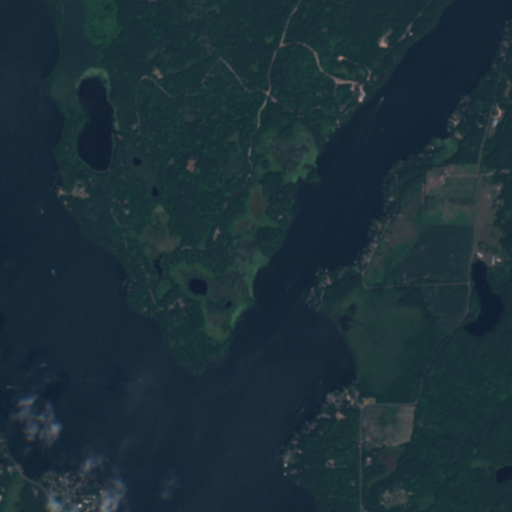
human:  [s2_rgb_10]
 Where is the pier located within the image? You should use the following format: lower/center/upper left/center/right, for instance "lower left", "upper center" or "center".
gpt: The pier is located in the center left of the image.
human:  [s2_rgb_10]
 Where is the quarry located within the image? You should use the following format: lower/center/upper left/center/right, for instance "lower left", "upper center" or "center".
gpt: There is no quarry in the image.